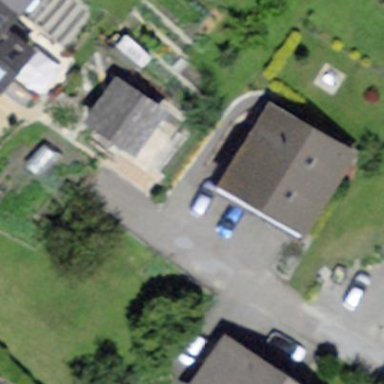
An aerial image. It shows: Simple and straightforward house.